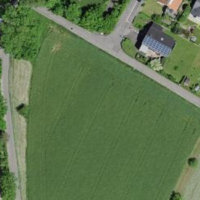
EUNIS habitat code: 25
Species observed at this site:
Tanacetum vulgare
Fagopyrum esculentum